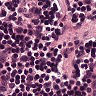
Metastatic tissue present: no